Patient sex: F
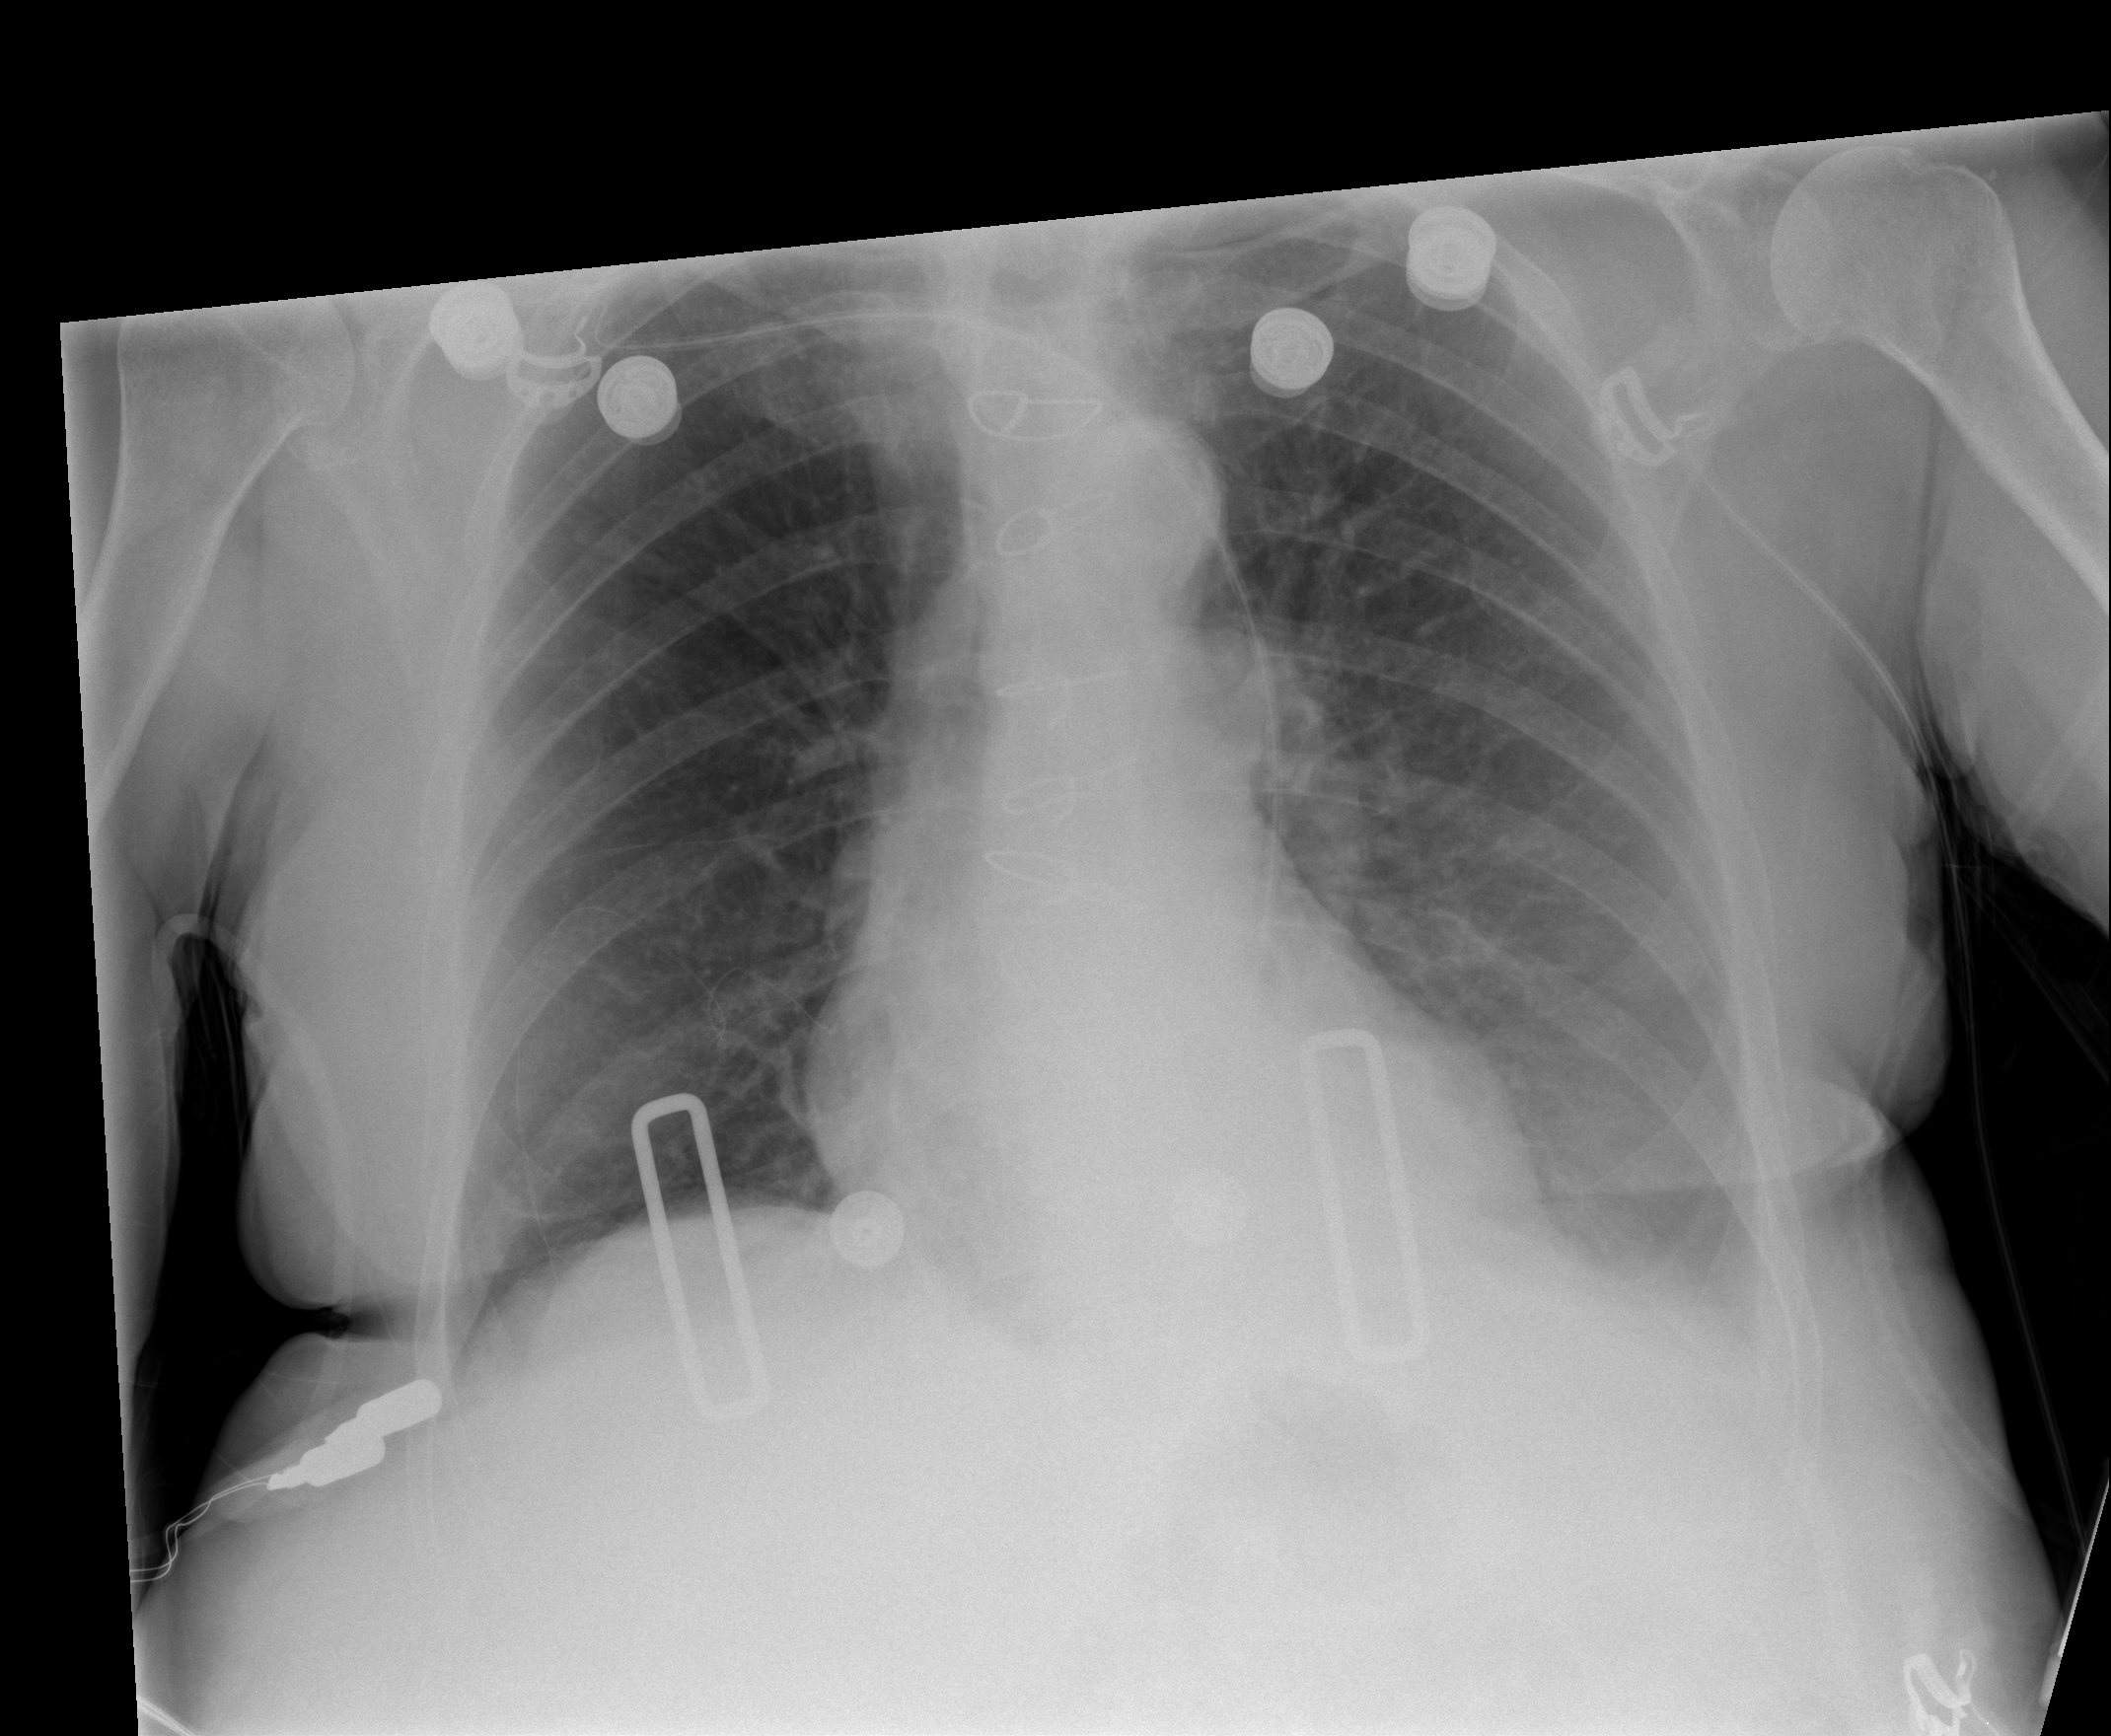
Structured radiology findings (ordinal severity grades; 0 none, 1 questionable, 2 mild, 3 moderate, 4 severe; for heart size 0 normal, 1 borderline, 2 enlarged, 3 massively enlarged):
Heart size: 0
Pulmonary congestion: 0
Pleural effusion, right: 0
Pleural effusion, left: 2
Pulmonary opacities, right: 0
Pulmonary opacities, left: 0
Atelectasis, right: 0
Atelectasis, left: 2